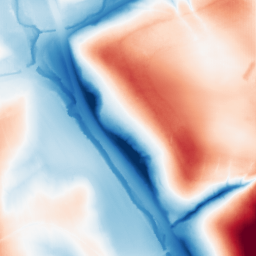
Category: classical
Decomposition family: gaussian_anisotropic
Decomposition parameters: sigma_x: 50
sigma_y: 20
Upsampling method: fft_zeropad
Upsampling parameters: scale: 2
Upsampling scale: 2